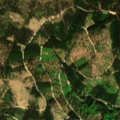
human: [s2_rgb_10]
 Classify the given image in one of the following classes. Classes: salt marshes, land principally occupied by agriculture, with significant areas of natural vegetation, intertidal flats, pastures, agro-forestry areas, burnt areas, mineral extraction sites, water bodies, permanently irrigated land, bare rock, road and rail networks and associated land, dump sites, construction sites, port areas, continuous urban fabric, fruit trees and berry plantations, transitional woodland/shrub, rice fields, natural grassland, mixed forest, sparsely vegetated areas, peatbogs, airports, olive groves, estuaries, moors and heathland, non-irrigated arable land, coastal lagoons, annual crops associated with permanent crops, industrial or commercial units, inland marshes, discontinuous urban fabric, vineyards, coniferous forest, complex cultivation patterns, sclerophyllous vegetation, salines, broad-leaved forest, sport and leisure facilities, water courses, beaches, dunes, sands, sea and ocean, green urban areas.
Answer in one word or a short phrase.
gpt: broad-leaved forest, coniferous forest